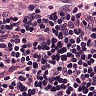
Metastatic tissue present: no